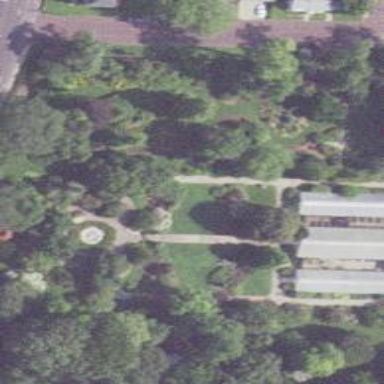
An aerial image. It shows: Botanical garden as type of leisure land.